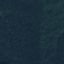
Label: Forest